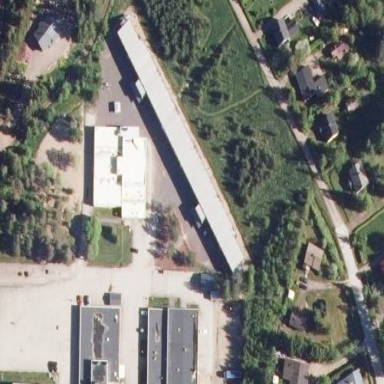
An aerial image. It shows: School building.